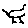
Label: bird